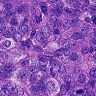
Metastatic tissue present: yes